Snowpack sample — Snodgrass Mountain, Crested Butte, Colorado (2/4/25, 12:06 PM MST)
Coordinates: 38.923, -106.968
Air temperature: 35 °F
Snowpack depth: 80 cm
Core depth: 70 cm
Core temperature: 32 °F
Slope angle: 14°, slope face: 78°
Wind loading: low
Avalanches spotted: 0
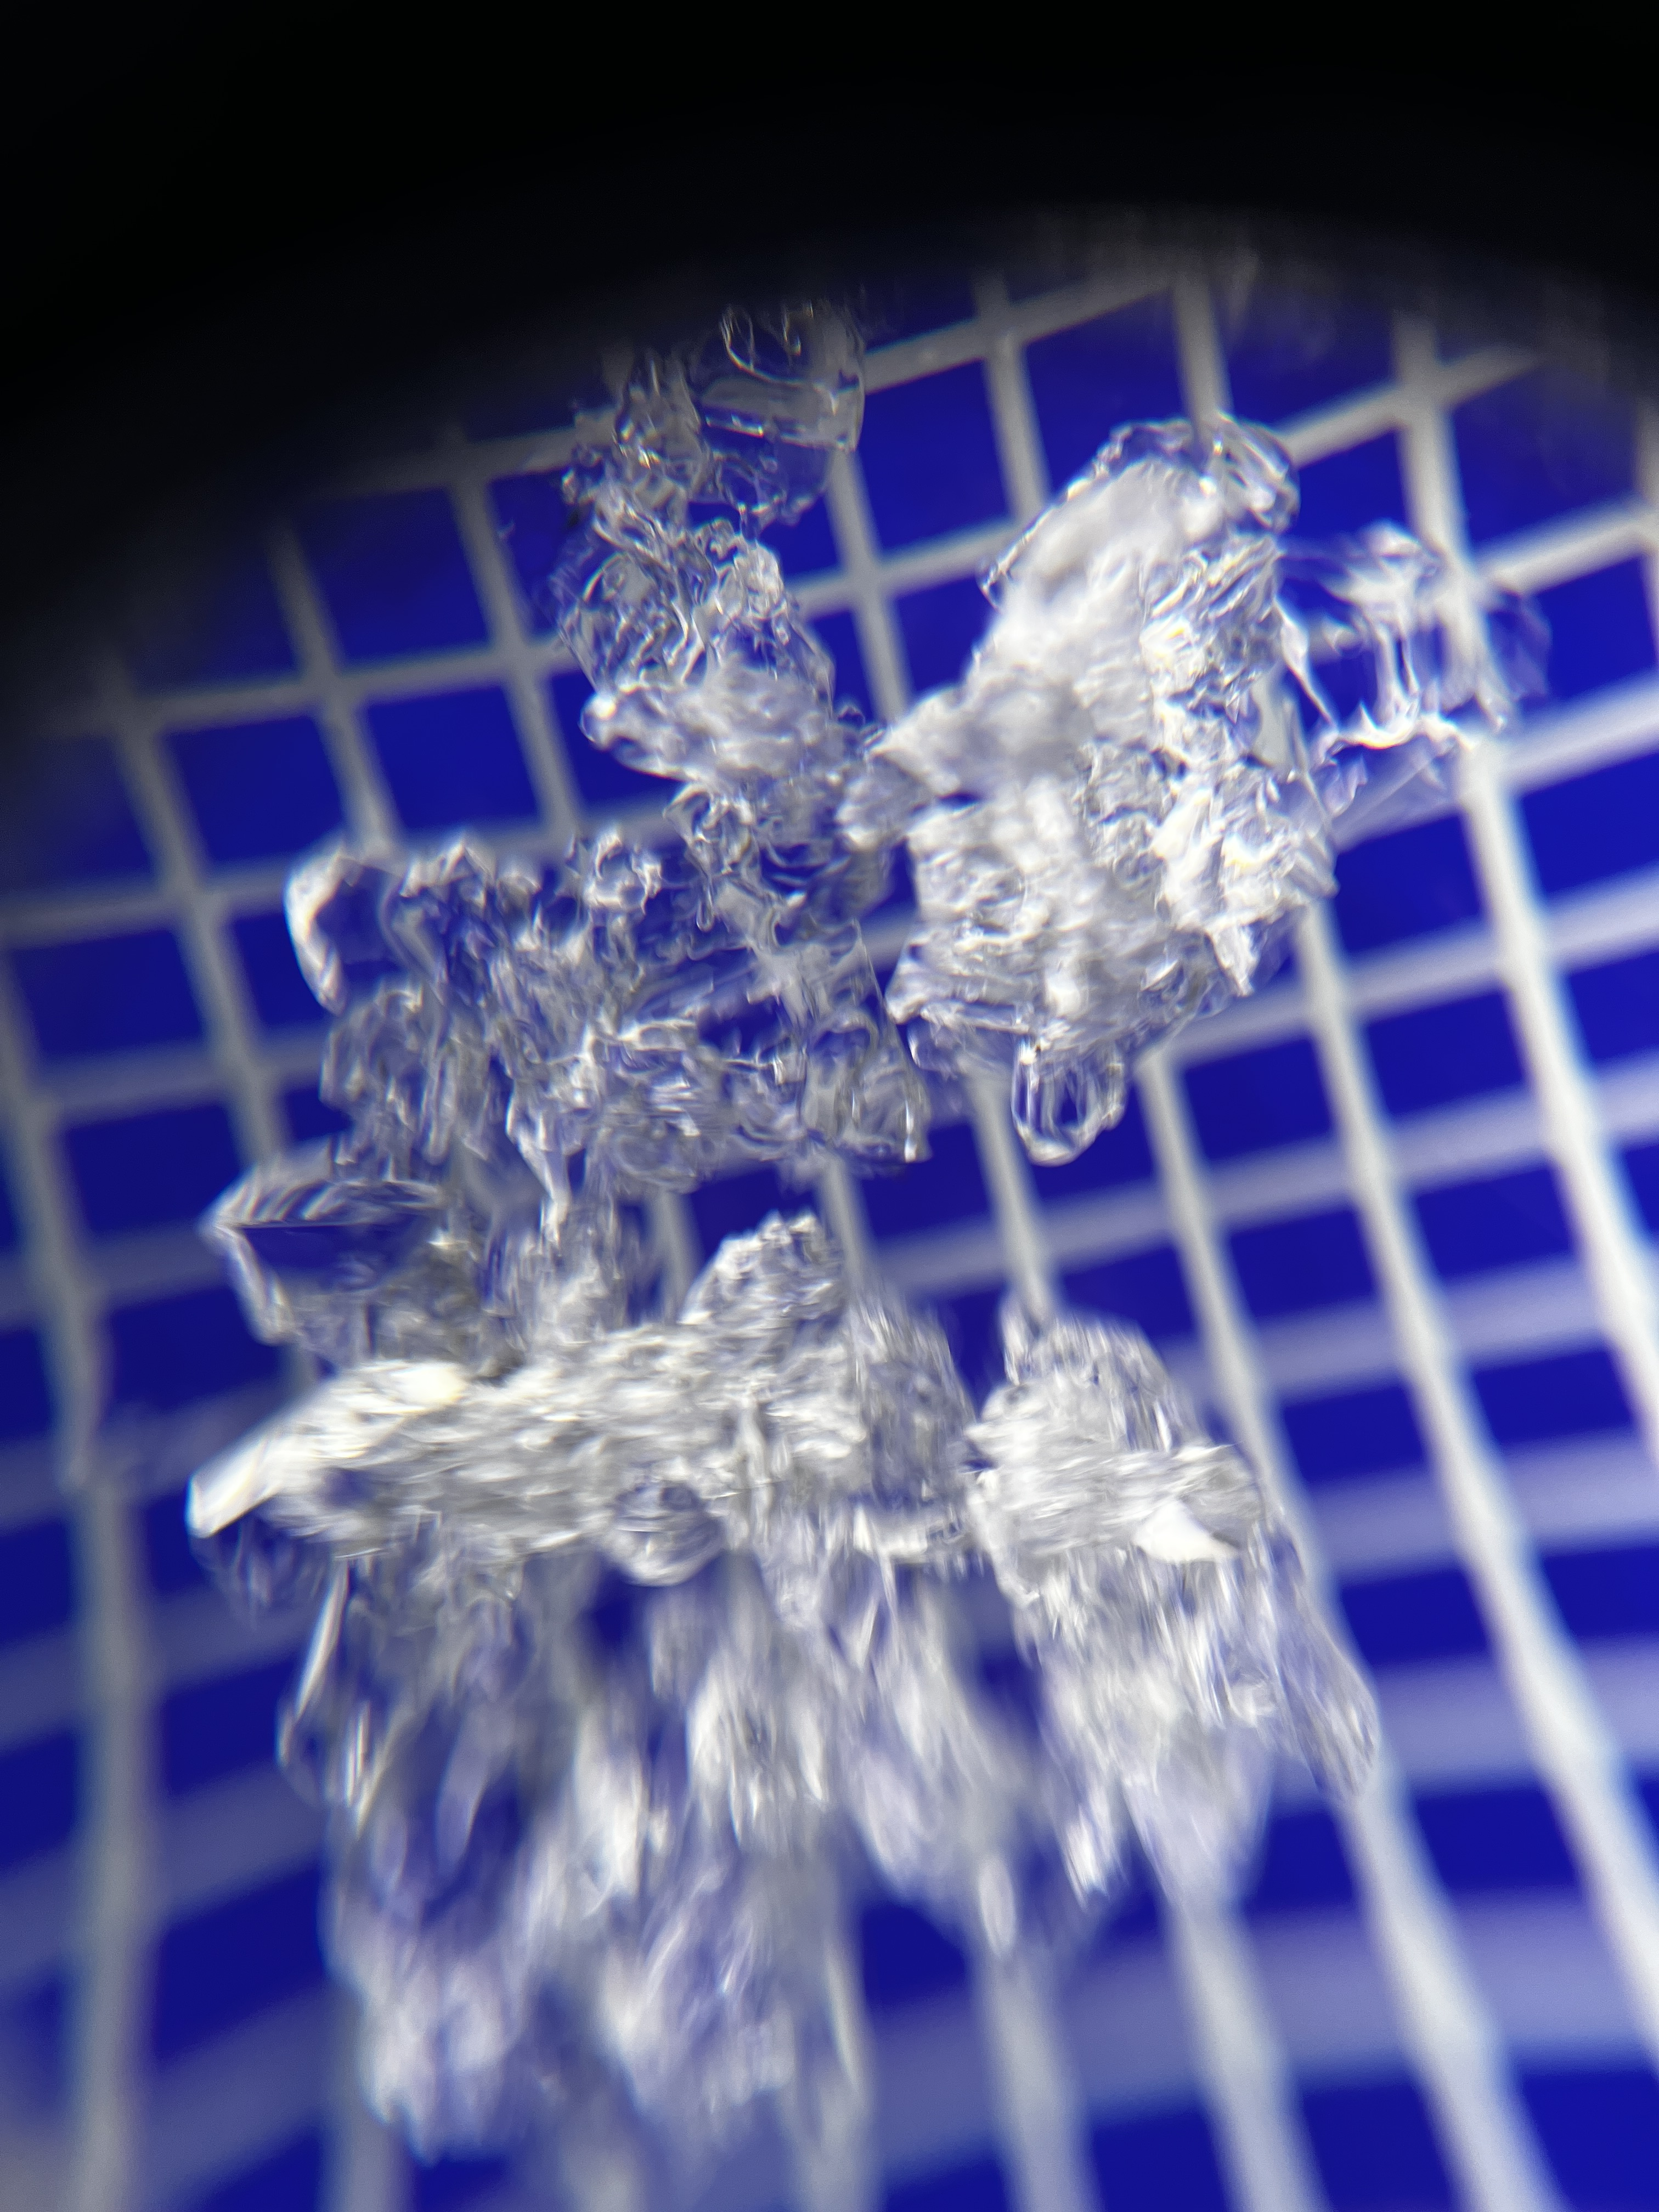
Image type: magnified_profile
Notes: No avalanches nearby, unusually warm weather for the last month reported by residents, Collected 25 yards from treeline